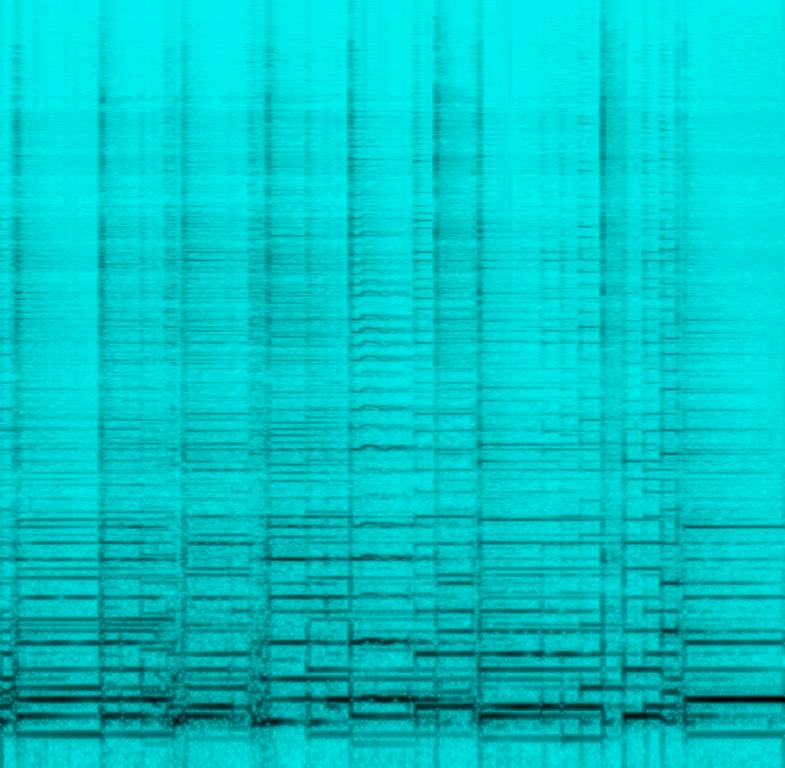
This song features a melody played on an acoustic guitar. Delay and reverb effects are added to the sound. This song starts off with notes being fingerpicked. The second bar involves a chord being held and allowed to ring for four counts. This is followed by a double stop and then descending notes played with a higher open string. The melody is romantic. There are no voices in this song. This song can be played in a romantic movie.